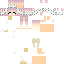
A female human skin with pale skin, wearing blonde long hair dressed in a blue tshirt and black pants, featuring a closed mouth.